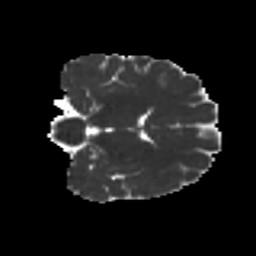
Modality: MD
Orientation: coronal
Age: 31
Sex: female
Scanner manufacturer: ge
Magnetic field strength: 3 T
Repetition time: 7.8 s
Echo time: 0.0606 s